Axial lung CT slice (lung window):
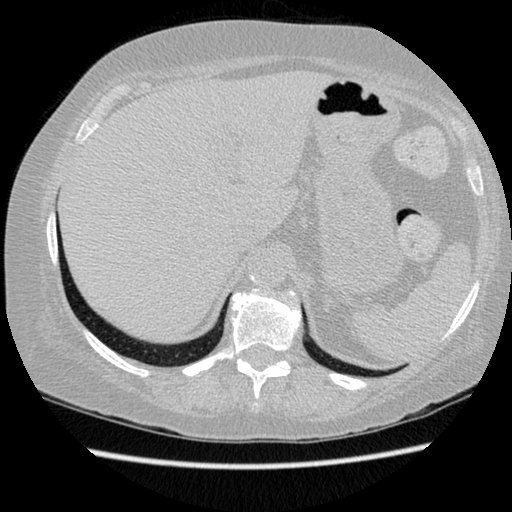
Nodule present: no